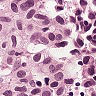
Metastatic tissue present: yes